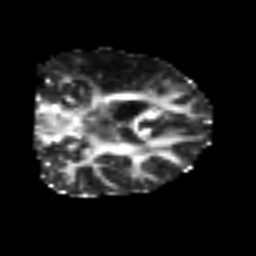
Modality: FA
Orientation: coronal
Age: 54
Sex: male
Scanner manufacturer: siemens
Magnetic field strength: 3 T
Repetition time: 6.1 s
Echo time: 0.101 s